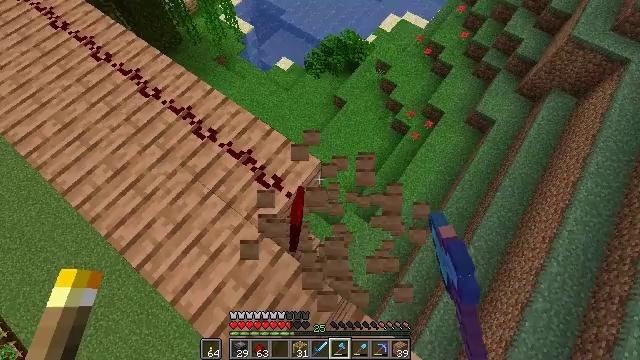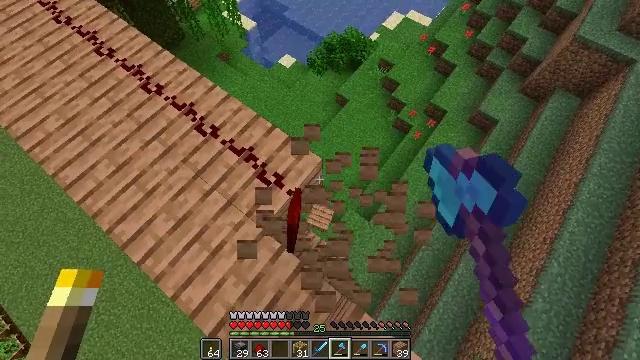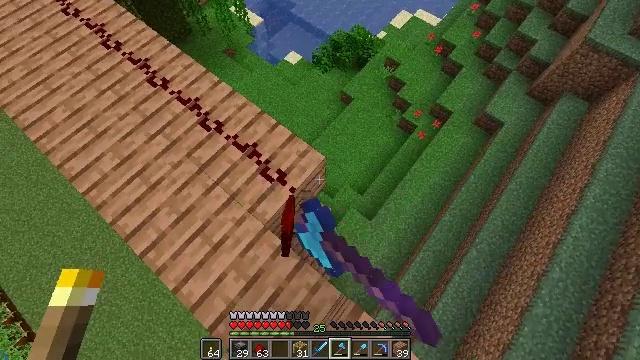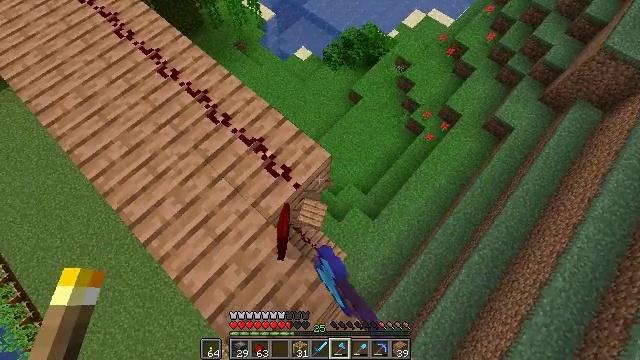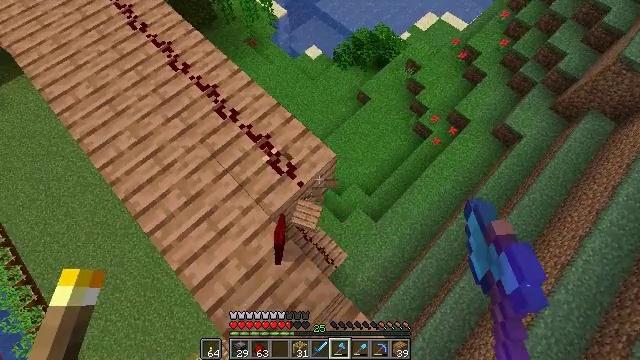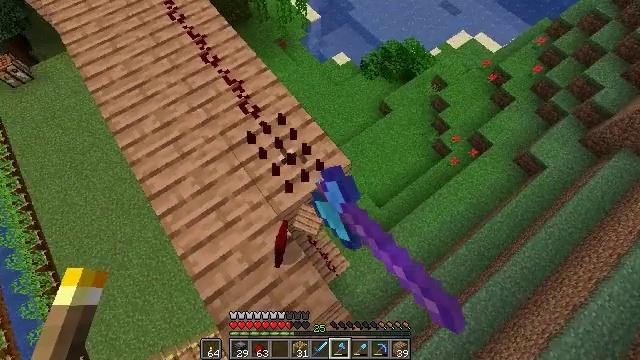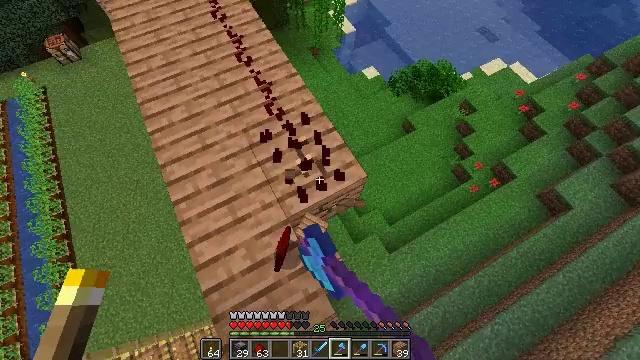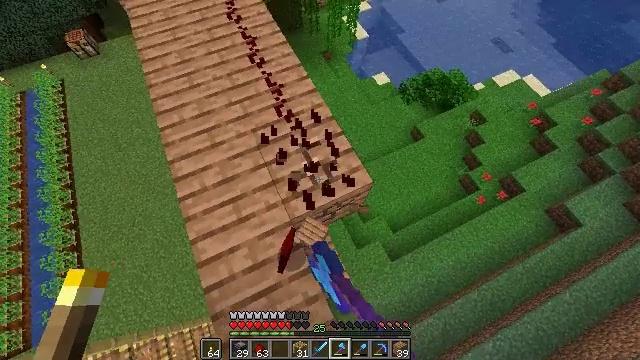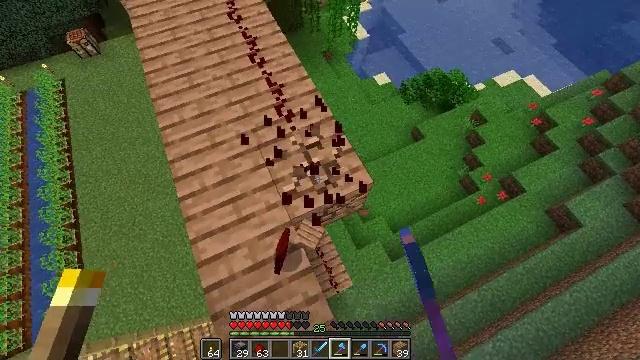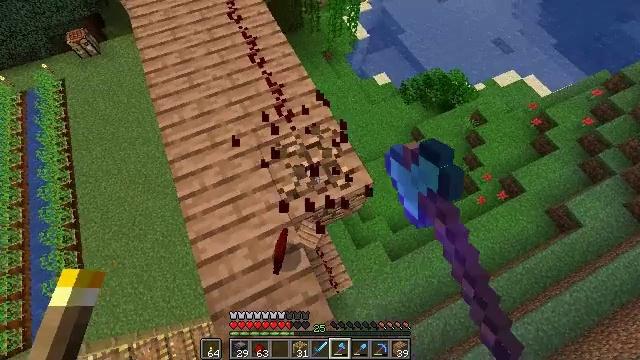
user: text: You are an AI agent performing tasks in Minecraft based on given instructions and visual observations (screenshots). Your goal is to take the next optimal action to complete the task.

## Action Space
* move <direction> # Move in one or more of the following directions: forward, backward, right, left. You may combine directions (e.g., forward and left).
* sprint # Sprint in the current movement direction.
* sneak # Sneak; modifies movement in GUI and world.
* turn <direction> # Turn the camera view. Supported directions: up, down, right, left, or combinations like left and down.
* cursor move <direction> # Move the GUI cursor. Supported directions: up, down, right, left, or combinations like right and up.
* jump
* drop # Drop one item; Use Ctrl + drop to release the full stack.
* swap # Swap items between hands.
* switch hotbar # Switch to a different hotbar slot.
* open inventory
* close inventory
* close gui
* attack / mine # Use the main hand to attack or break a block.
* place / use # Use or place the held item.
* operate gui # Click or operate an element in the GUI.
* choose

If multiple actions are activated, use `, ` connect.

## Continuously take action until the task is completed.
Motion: motion action
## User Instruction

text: Remove redstone wire from your setup.
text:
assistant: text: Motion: attack / mine
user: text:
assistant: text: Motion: turn left, attack / mine
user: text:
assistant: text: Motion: turn left, attack / mine
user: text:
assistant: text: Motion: turn left, attack / mine
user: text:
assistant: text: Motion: turn left and up, attack / mine
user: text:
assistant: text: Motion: turn left and up, attack / mine
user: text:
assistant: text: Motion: turn left, attack / mine
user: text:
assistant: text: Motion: attack / mine
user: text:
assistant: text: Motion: attack / mine
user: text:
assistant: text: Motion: attack / mine